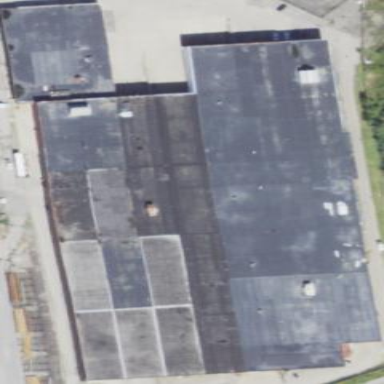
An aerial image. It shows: Industrial building.